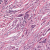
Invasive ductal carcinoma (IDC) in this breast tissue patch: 1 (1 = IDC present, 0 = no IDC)